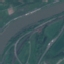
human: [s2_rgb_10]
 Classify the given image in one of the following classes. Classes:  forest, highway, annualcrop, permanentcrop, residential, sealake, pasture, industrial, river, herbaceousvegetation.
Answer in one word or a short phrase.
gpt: River